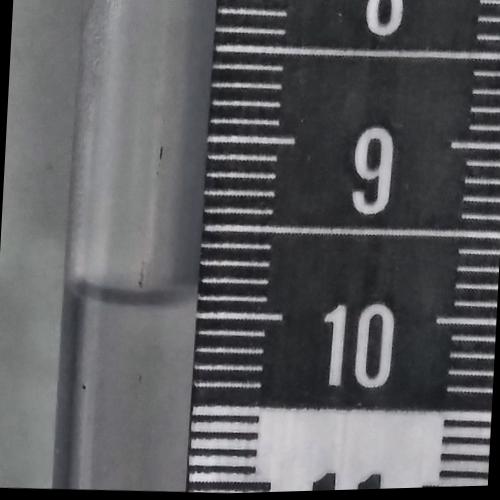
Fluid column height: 9.9 cm